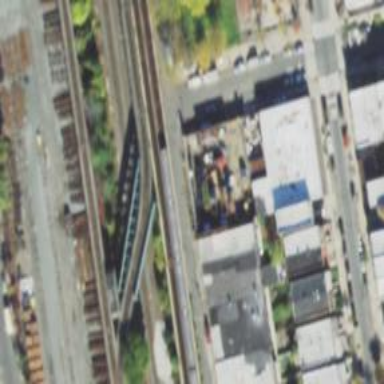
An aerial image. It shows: Bridge leading to yard area.